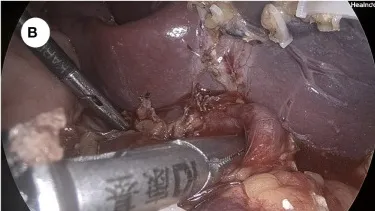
Key surgical procedure of laparoscopic total splenectomy. (B) Dissociation of the splenic artery using the right-angle clamp.
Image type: medical_photograph (other_medical_photograph)